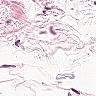
Metastatic tissue present: no